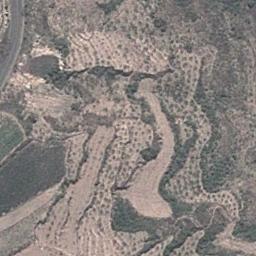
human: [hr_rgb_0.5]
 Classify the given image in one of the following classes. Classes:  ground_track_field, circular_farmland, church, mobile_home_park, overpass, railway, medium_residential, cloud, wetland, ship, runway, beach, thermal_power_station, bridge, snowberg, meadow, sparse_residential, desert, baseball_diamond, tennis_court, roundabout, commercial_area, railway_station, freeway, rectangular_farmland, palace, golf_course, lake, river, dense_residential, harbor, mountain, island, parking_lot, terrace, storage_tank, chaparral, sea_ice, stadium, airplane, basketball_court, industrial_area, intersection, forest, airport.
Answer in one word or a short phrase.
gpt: terrace